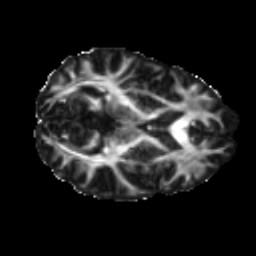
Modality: FA
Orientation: axial
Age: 33
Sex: female
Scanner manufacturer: ge
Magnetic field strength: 3 T
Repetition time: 7.8 s
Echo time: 0.0642 s